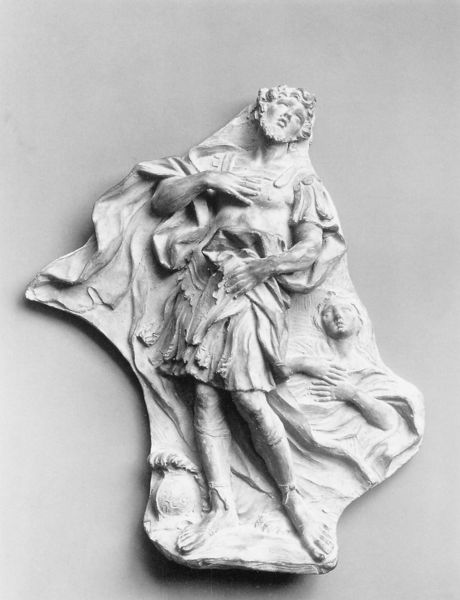
Titel: Martyrium des Heiligen Eustachio (Bozzetto)
Künstler: Melchiorre Cafà
Institution: Frankfurt a. M., Liebieghaus
Schlagwörter: hand, mann, umhang, weiß, brust, frau, tuch, rock, bart, barock, stein, hände, gewand, paar, locken, skulptur, statue, beine, relief, plastik, nachdenklich, barfuss, fuss, soldat, gestik, stiefel, rüstung, rom, fragment, römer, leid, leiden, toga, griechisch, vision, feldherr, maria, klassik, römisch, halbrelief, verzückt, verklärt, fledherr